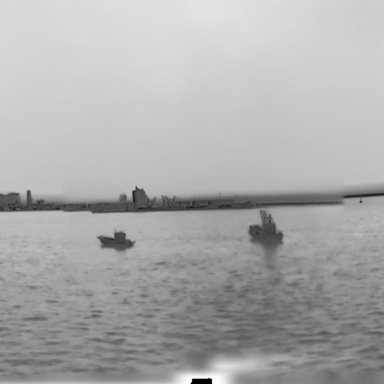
There are two bulk_carriers in the infrared image.